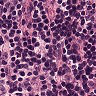
Metastatic tissue present: no